Question: I need someone to to help me finalise my work which is probably very simple to many but complex to me cos I'm still learning symfony. I'm trying to have 1 to n relationship between and so 1 brand can have many car in the logic.
I have a form to insert new 'brand' which works fine and I have another form to insert 'car' against selected 'brand' from select box which is where I'm struggling. I can populate the select box with current 'brands' in db. When it comes to persisting 'car' I get an error (expecting an object not string) and don't know how to solve it.
I need your help to modify my code below so that I can persist car.
Thanks in advance

'''
home:
pattern: /
defaults: { _controller: CarBrandBundle:Home:index }
methods: [GET]
brand:
pattern: /brand
defaults: { _controller: CarBrandBundle:Brand:index }
methods: [GET]
brandCreate:
pattern: /brand/create
defaults: { _controller: CarBrandBundle:Brand:create }
methods: [POST]
car:
pattern: /car
defaults: { _controller: CarBrandBundle:Car:index }
methods: [GET]
carCreate:
pattern: /car/create
defaults: { _controller: CarBrandBundle:Car:create }
methods: [POST]
'''
'''
namespace Car\BrandBundle\Entity;
use Doctrine\ORM\Mapping as ORM;
use Symfony\Component\Validator\Constraints as Assert;
use Symfony\Bridge\Doctrine\Validator\Constraints\UniqueEntity;
use Doctrine\Common\Collections\ArrayCollection;
/**
* Class BrandEntity
*
* @ORM\Entity
* @ORM\Table(name = "brands")
* @UniqueEntity(fields = "name", message = "The Brand already exist in database.")
* @package Car\BrandBundle\Entity
*/
class BrandEntity
{
/**
* @ORM\Id
* @ORM\Column(type = "smallint")
* @ORM\GeneratedValue(strategy = "AUTO")
* @var int $id
*/
protected $id;
/**
* @Assert\NotBlank(message = "The Name field should not be blank")
* @Assert\Length(max = 20, maxMessage = "The Name field cannot be longer than {{ limit }} characters length.")
* @ORM\Column(type = "string", length = 20)
* @var string $name
*/
protected $name;
/**
* @ORM\OneToMany(targetEntity = "CarEntity", mappedBy = "brand")
* @var object $car
*/
protected $car;
/**
* Constructor.
*/
public function __construct()
{
$this->car = new ArrayCollection();
}
/**
* Get id
*
* @return integer
*/
public function getId()
{
return $this->id;
}
/**
* Set name
*
* @param string $name
* @return BrandEntity
*/
public function setName($name)
{
$this->name = $name;
return $this;
}
/**
* Get name
*
* @return string
*/
public function getName()
{
return $this->name;
}
/**
* Add car
*
* @param \Car\BrandBundle\Entity\CarEntity $car
* @return BrandEntity
*/
public function addCar(\Car\BrandBundle\Entity\CarEntity $car)
{
$this->car[] = $car;
return $this;
}
/**
* Remove car
*
* @param \Car\BrandBundle\Entity\CarEntity $car
*/
public function removeCar(\Car\BrandBundle\Entity\CarEntity $car)
{
$this->car->removeElement($car);
}
/**
* Get car
*
* @return \Doctrine\Common\Collections\Collection
*/
public function getCar()
{
return $this->car;
}
}
'''
'''
namespace Car\BrandBundle\Form\Type;
use Symfony\Component\Form\AbstractType;
use Symfony\Component\Form\FormBuilderInterface;
use Symfony\Component\OptionsResolver\OptionsResolverInterface;
/**
* Class BrandType
* @package Car\BrandBundle\Form\Type
*/
class BrandType extends AbstractType
{
/**
* Returns the db mapped form object.
* @param FormBuilderInterface $builder
* @param array $options
*/
public function buildForm(FormBuilderInterface $builder, array $options)
{
$builder
->setAction($options['action'])
->setMethod('POST')
->add('name', 'text', array('label' => 'Name'))
->add('button', 'submit', array('label' => 'Add'))
;
}
/**
* Returns relevant data class to the form.
* @param OptionsResolverInterface $resolver
*/
public function setDefaultOptions(OptionsResolverInterface $resolver)
{
$resolver->setDefaults(array('data_class' => 'Car\BrandBundle\Entity\BrandEntity'));
}
/**
* Returns the name of the form.
* @return string
*/
public function getName()
{
return 'brand';
}
}
'''
'''
namespace Car\BrandBundle\Controller;
use Car\BrandBundle\Entity\BrandEntity;
use Car\BrandBundle\Form\Type\BrandType;
use Symfony\Bundle\FrameworkBundle\Controller\Controller;
use Symfony\Component\HttpFoundation\Request;
use Symfony\Component\HttpFoundation\Response;
/**
* Class BrandController.
* Handles brand.
* @package Car\BrandBundle\Controller
*/
class BrandController extends Controller
{
/**
* Generates landing web page.
* @return Response
*/
public function indexAction()
{
$form = $this->getFrom();
return $this->render('CarBrandBundle:Default:brand.html.twig',
array('page' => 'Brand', 'form' => $form->createView(), 'brands' => $this->getBrands()));
}
/**
* Handles form submission.
* @param Request $request
* @return Response
*/
public function createAction(Request $request)
{
if ($request->getMethod() != 'POST')
{
return new Response('Only POST method is allowed');
}
$form = $this->getFrom();
$form->handleRequest($request);
if ($form->isValid())
{
$submission = $form->getData();
$em = $this->getDoctrine()->getManager();
$brand = new BrandEntity();
$brand->setName($submission->getName());
$em->persist($brand);
$em->flush();
$this->redirect($this->generateUrl('brand'));
}
return $this->render('CarBrandBundle:Default:brand.html.twig',
array('page' => 'Brand', 'form' => $form->createView(), 'brands' => $this->getBrands()));
}
/**
* Returns web form.
* @return \Symfony\Component\Form\Form
*/
private function getFrom()
{
return $this->createForm(new BrandType(), new BrandEntity(),
array('action' => $this->generateUrl('brandCreate')));
}
/**
* Return brands from db.
* @return array
*/
private function getBrands()
{
$repo = $this->getDoctrine()->getRepository('CarBrandBundle:BrandEntity');
$brands = $repo->findAll();
return $brands;
}
}
'''
'''
{% extends '::base.html.twig' %}
{% block body %}
{{ form_start(form, { attr: {novalidate: 'novalidate'} }) }}
{% if not form.vars.valid %}
<div class="global_form_errors">
Form has errors!
</div><br />
{% endif %}
<div>
{{ form_label(form.name) }}
{% if form.name.vars.errors|length != '' %}
{{ form_widget(form.name, { attr: {'class': 'individual_form_error'} }) }}
{% else %}
{{ form_widget(form.name) }}
{% endif %}
{{ form_errors(form.name) }}
</div>
<div>
{{ form_widget(form.button) }}
</div>
{{ form_end(form) }}
<hr />
Total Brands: {{ brands|length }}
<br />
{% if brands|length != 0 %}
{% set i = 1 %}
{% for brand in brands %}
{{ '(' ~ i ~ ') - ' ~ brand.id ~ ' - ' ~ brand.name }}<br />
{% set i = i+1 %}
{% endfor %}
{% endif %}
{% endblock %}
'''
'''
namespace Car\BrandBundle\Entity;
use Doctrine\ORM\Mapping as ORM;
use Symfony\Component\Validator\Constraints as Assert;
/**
* Class CarEntity.
* @ORM\Entity
* @ORM\Table(name = "cars", uniqueConstraints={@ORM\UniqueConstraint(columns={"model", "brand_id"})})
* @package Car\BrandBundle\Entity
*/
class CarEntity
{
/**
* @ORM\Id
* @ORM\Column(type = "smallint")
* @ORM\GeneratedValue(strategy = "AUTO")
* @var int $id
*/
protected $id;
/**
* @Assert\NotBlank(message = "The Model should not be blank.")
* @Assert\Length(max = 20, maxMessage = "The Brand field cannot be longer than {{ limit }} characters length.")
* @ORM\Column(type = "string", length = 20)
* @var string $model
*/
protected $model;
/**
* @Assert\NotBlank(message = "The Brand should not be blank.")
* @ORM\ManyToOne(targetEntity="BrandEntity", inversedBy="car")
* @ORM\JoinColumn(name="brand_id", referencedColumnName="id", nullable=false)
* @var object $brand
*/
protected $brand;
/**
* Get id
*
* @return integer
*/
public function getId()
{
return $this->id;
}
/**
* Set model
*
* @param string $model
* @return CarEntity
*/
public function setModel($model)
{
$this->model = $model;
return $this;
}
/**
* Get model
*
* @return string
*/
public function getModel()
{
return $this->model;
}
/**
* Set brand
*
* @param \Car\BrandBundle\Entity\BrandEntity $brand
* @return CarEntity
*/
public function setBrand(\Car\BrandBundle\Entity\BrandEntity $brand = null)
{
$this->brand = $brand;
return $this;
}
/**
* Get brand
*
* @return \Car\BrandBundle\Entity\BrandEntity
*/
public function getBrand()
{
return $this->brand;
}
}
'''
'''
namespace Car\BrandBundle\Form\Type;
use Symfony\Component\Form\AbstractType;
use Symfony\Component\Form\FormBuilderInterface;
use Symfony\Component\OptionsResolver\OptionsResolverInterface;
/**
* Class CarType
* @package Car\BrandBundle\Form\Type
*/
class CarType extends AbstractType
{
/**
* @var array $brands
*/
private $brands;
/**
* Constructor.
* @param array $brands
*/
public function __construct(array $brands)
{
$this->brands = $brands;
}
/**
* Returns web form object.
* @param FormBuilderInterface $builder
* @param array $options
*/
public function buildForm(FormBuilderInterface $builder, array $options)
{
$builder
->setAction($options['action'])
->setMethod('POST')
->add('brand', 'choice', array('label' => 'Brand', 'choices' => $this->getBrands()))
->add('model', 'text', array('label' => 'Model'))
->add('button', 'submit', array('label' => 'Add'))
;
}
/**
* Returns relevant data class to the form.
* @param OptionsResolverInterface $resolver
*/
public function setDefaultOptions(OptionsResolverInterface $resolver)
{
$resolver->setDefaults(array('data_class' => 'Car\BrandBundle\Entity\CarEntity'));
}
/**
* Returns name of the web form.
* @return string
*/
public function getName()
{
return 'car';
}
/**
* Returns choices for select box
* @return array
*/
public function getBrands()
{
$choices = array('' => '');
foreach ($this->brands as $brand)
{
$choices[$brand->getId()] = $brand->getName();
}
return $choices;
}
}
'''
'''
namespace Car\BrandBundle\Controller;
use Car\BrandBundle\Entity\CarEntity;
use Car\BrandBundle\Form\Type\CarType;
use Symfony\Bundle\FrameworkBundle\Controller\Controller;
use Symfony\Component\HttpFoundation\Request;
use Symfony\Component\HttpFoundation\Response;
/**
* Class CarController
* @package Car\BrandBundle\Controller
*/
class CarController extends Controller
{
/**
* Generates landing web page.
* @return Response
*/
public function indexAction()
{
$form = $this->getForm();
return $this->render('CarBrandBundle:Default:car.html.twig',
array('page' => 'Car', 'form' => $form->createView(), 'cars' => $this->getCars()));
}
public function createAction(Request $request)
{
if ($request->getMethod() != 'POST')
{
return new Response('Only POST method is allowed');
}
$form = $this->getForm();
$form->handleRequest($request);
if ($form->isValid())
{
$submission = $form->getData();
echo '<pre>'; print_r($submission); exit;
//$brand = new BrandEntity();
}
return $this->render('CarBrandBundle:Default:car.html.twig',
array('page' => 'Car', 'form' => $form->createView(), 'cars' => $this->getCars()));
}
/**
* Returns web form.
* @return \Symfony\Component\Form\Form
*/
private function getForm()
{
return $this->createForm(new CarType($this->getBrands()), new CarEntity(),
array('action' => $this->generateUrl('carCreate')));
}
/**
* Return cars from db.
* @return array
*/
private function getCars()
{
$repo = $this->getDoctrine()->getRepository('CarBrandBundle:CarEntity');
$cars = $repo->findAll();
return $cars;
}
/**
* Return brands from db.
* @return array
*/
private function getBrands()
{
$repo = $this->getDoctrine()->getRepository('CarBrandBundle:BrandEntity');
$brands = $repo->findAll();
return $brands;
}
}
'''
'''
{% extends '::base.html.twig' %}
{% block body %}
{{ form_start(form, { attr: {novalidate: 'novalidate'} }) }}
{% if not form.vars.valid %}
<div class="global_form_errors">
Form has errors!
</div><br />
{% endif %}
<div>
{{ form_label(form.brand) }}
{% if form.brand.vars.errors|length != '' %}
{{ form_widget(form.brand, { attr: {'class': 'individual_form_error'} }) }}
{% else %}
{{ form_widget(form.brand) }}
{% endif %}
{{ form_errors(form.brand) }}
</div>
<div>
{{ form_label(form.model) }}
{% if form.model.vars.errors|length != '' %}
{{ form_widget(form.model, { attr: {'class': 'individual_form_error'} }) }}
{% else %}
{{ form_widget(form.model) }}
{% endif %}
{{ form_errors(form.model) }}
</div>
<div>
{{ form_widget(form.button) }}
</div>
{{ form_end(form) }}
<hr />
Total Cars: {{ cars|length }}
<br />
{% if cars|length != 0 %}
{% set i = 1 %}
{% for car in cars %}
{{ '(' ~ i ~ ') - ' ~ car.id ~ ' - ' ~ car.model }}<br />
{% set i = i+1 %}
{% endfor %}
{% endif %}
{% endblock %}
'''
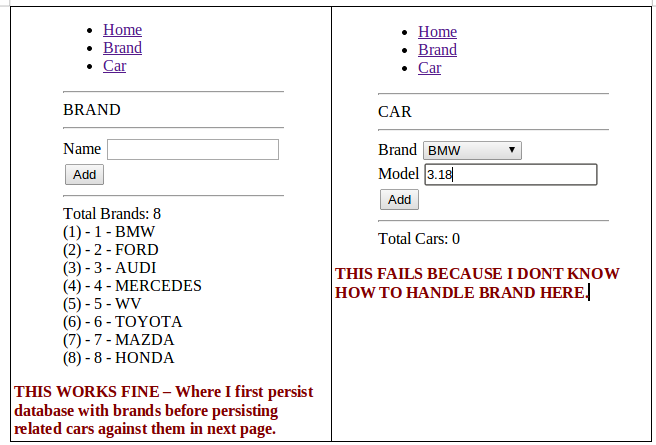
Answer: You should change your brand select from a simple select box to an entity selection like so...
'''
/**
* Returns web form object.
* @param FormBuilderInterface $builder
* @param array $options
*/
public function buildForm(FormBuilderInterface $builder, array $options)
{
$builder
->setAction($options['action'])
->setMethod('POST')
->add('users', 'entity', array(
// Entity class
'class' => 'CarBrandBundle:BrandEntity',
// Field displayed in select
'property' => 'name',
// Closure with repository query
'query_builder' => function(EntityRepository $repo) {
return $repo->createQueryBuilder('b')
->orderBy('b.name', 'ASC');
},
'multiple' => false,
'expanded' => false,
))
->add('model', 'text', array('label' => 'Model'))
->add('button', 'submit', array('label' => 'Add'))
;
}
'''
This will populate your form as a select box that relates to the actual brand objects rather than the array key that you are currently generating.